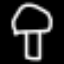
Label: mushroom